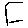
Label: hexagon